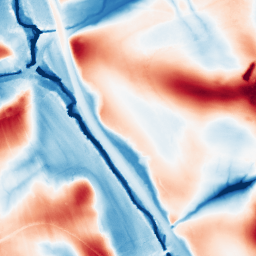
Category: edge_preserving
Decomposition family: guided
Decomposition parameters: radius: 32
eps: 0.001
Upsampling method: quintic
Upsampling parameters: scale: 2
Upsampling scale: 2